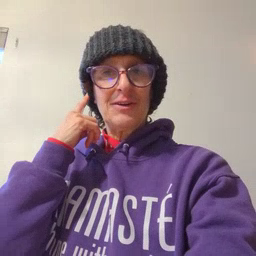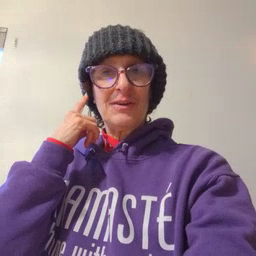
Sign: hear